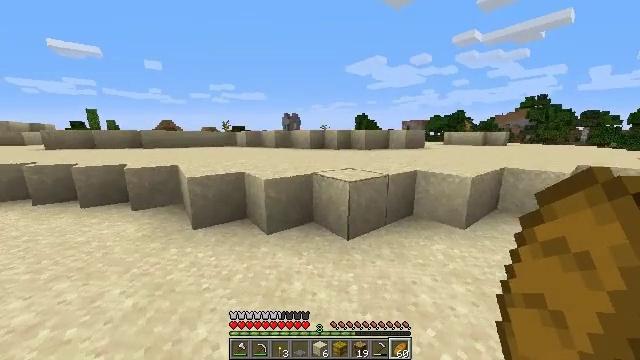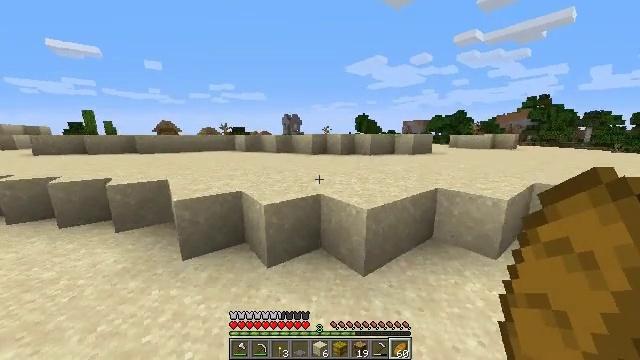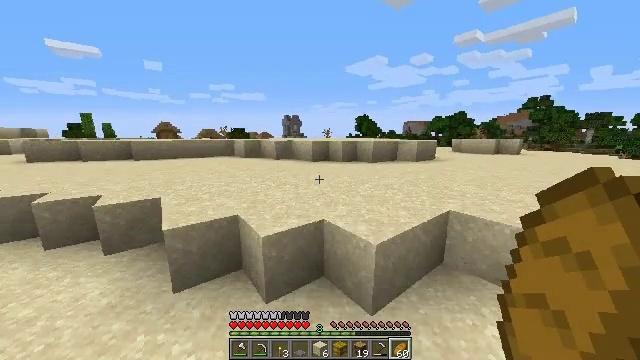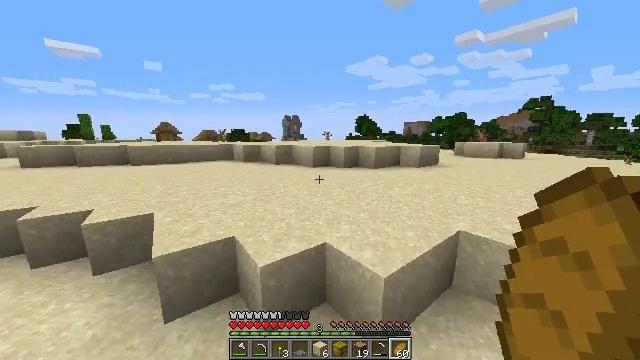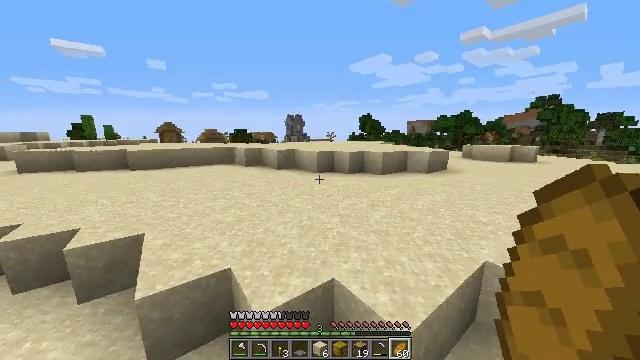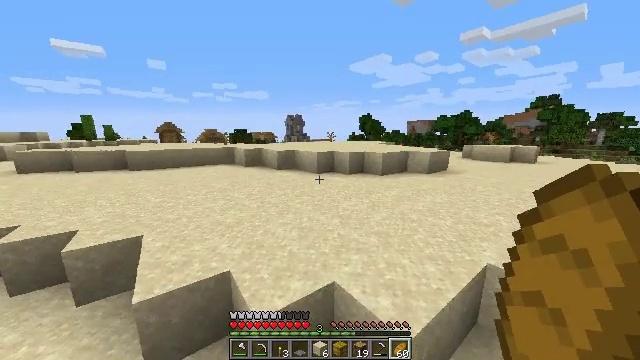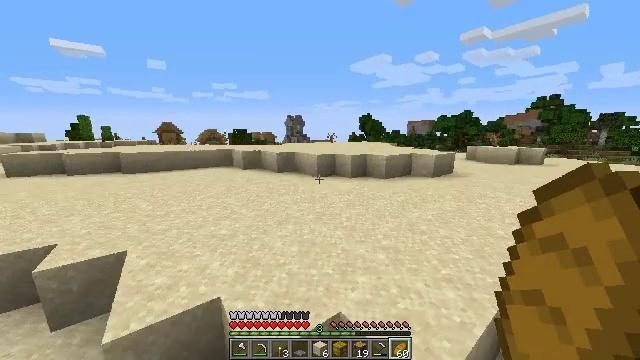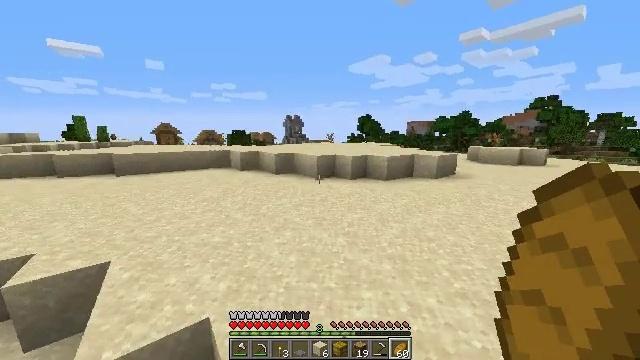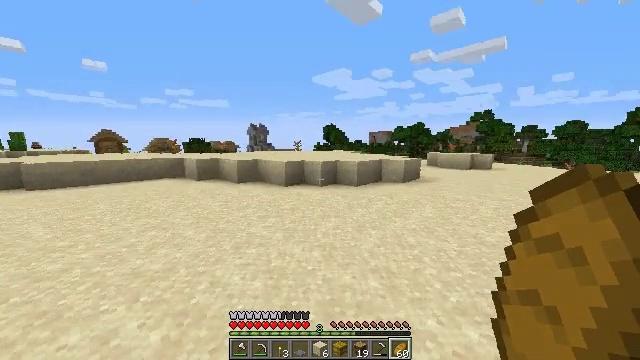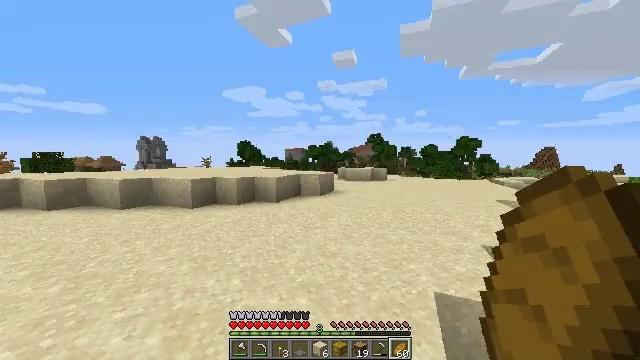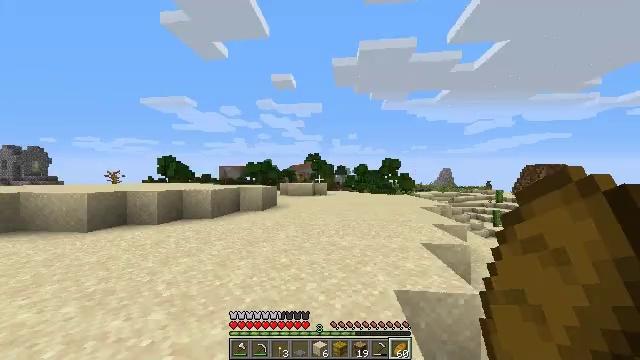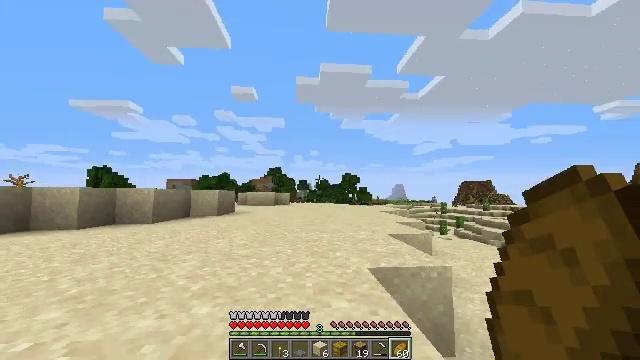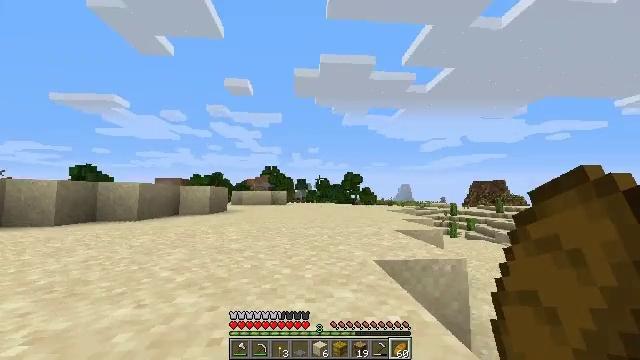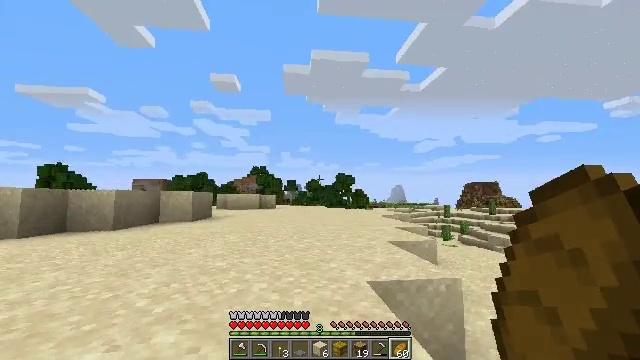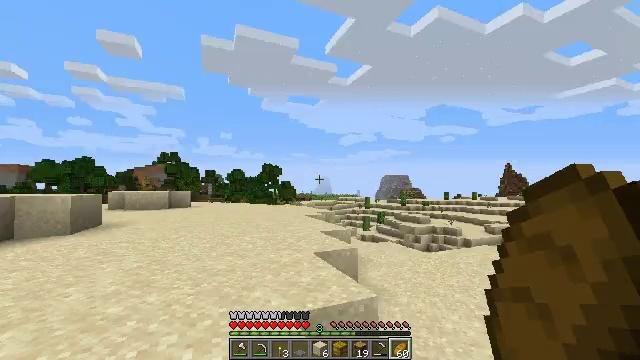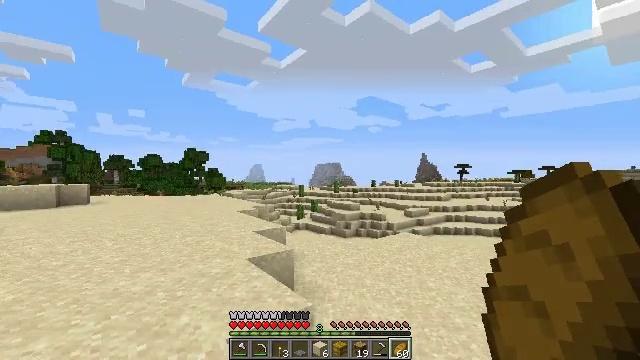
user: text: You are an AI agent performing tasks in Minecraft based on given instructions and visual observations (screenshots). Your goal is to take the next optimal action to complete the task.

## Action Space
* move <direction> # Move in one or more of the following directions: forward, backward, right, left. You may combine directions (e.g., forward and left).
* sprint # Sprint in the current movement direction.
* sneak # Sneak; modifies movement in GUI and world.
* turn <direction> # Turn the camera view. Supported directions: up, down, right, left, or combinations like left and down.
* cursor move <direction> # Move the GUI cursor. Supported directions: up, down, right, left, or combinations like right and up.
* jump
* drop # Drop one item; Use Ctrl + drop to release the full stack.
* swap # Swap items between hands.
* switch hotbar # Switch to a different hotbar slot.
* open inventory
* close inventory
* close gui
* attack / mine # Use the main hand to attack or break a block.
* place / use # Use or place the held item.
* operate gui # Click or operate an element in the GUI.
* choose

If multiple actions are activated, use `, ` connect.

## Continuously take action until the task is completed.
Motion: motion action
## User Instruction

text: Recover the brewing stand by mining it.
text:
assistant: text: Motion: move forward, sprint, jump
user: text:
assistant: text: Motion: move forward, sprint, jump
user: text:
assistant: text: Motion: move forward, sprint, jump
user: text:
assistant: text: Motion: move forward, sprint, jump
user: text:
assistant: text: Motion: move forward, sprint, jump
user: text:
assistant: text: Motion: move forward, sprint, jump
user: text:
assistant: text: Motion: move forward, sprint, jump
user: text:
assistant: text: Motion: move forward, sprint, turn right and up, jump
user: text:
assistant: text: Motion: move forward and move left, sprint, turn right and up, jump
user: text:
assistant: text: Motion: move forward and move left, sprint, turn right and up, jump
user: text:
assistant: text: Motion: move forward and move left, sprint, turn right and up, jump
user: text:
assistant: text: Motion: move forward and move left, sprint, jump
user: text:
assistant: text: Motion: move forward and move left, sprint, turn right, jump
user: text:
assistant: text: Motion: move forward and move left, sprint, turn right and down, jump
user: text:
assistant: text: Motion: move left, sprint, turn right and down, jump
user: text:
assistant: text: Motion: move back and move left, sprint, turn right
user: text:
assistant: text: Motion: move back and move left, sprint
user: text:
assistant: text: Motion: move back and move left
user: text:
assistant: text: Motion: move back
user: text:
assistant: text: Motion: move back
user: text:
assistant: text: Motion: move back
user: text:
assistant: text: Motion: move back, turn right and down
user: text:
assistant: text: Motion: move back, turn right and down
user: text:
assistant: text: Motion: move back
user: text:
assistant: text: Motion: move back and move left
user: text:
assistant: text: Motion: move back and move left
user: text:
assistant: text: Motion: move back and move left
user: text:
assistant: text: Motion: move back and move left
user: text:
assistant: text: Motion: move back and move left
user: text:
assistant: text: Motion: move back and move left